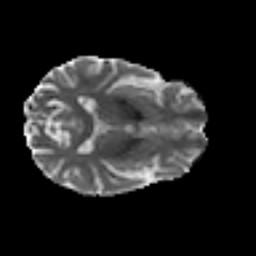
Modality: MD
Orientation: axial
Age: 42
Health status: ill
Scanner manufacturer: philips
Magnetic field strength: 3 T
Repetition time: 9 s
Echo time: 0.127 s